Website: lowes
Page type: account-selection
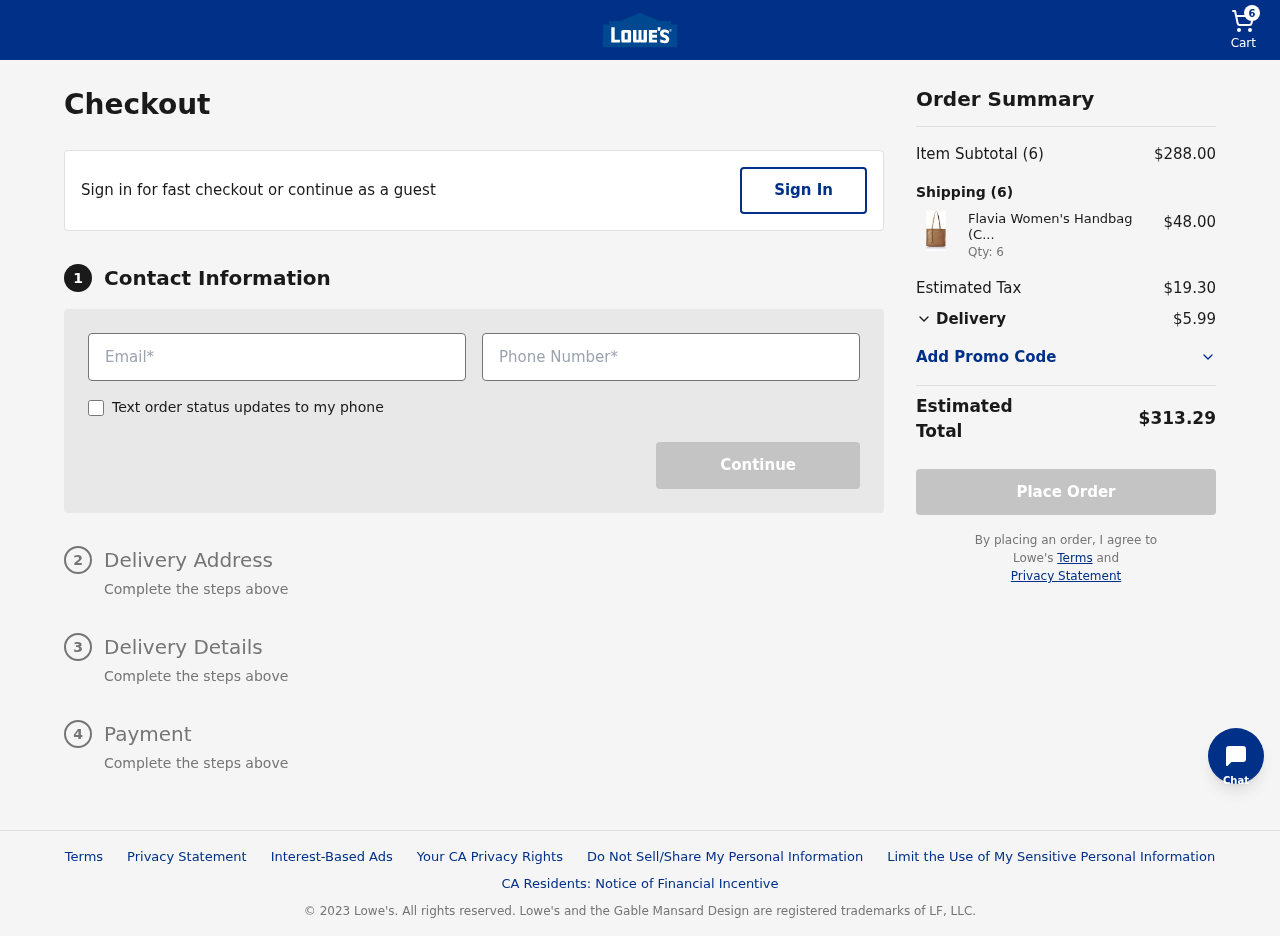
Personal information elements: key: PII_EMAIL
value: bbutler@hotmail.com
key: PII_PHONE
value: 6084836738
Product elements: key: PRODUCT1_NAME
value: Flavia Women's Handbag (Camel)
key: PRODUCT1_PRICE
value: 48
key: PRODUCT1_QUANTITY
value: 6
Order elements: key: ORDER_NUM_ITEMS
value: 6
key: ORDER_SUBTOTAL
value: $288.00
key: ORDER_TAX
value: $19.30
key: ORDER_SHIPPING_COST
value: $5.99
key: ORDER_TOTAL
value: $313.29